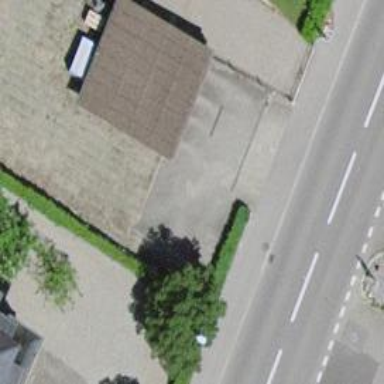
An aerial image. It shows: Garage building.